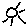
Label: sun